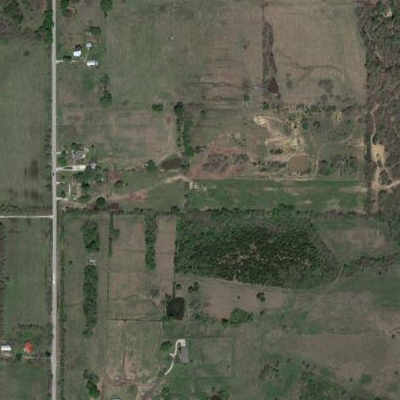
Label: aGrass